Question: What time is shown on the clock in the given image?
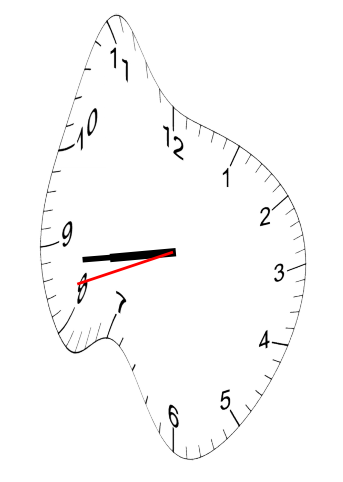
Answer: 08:43:42